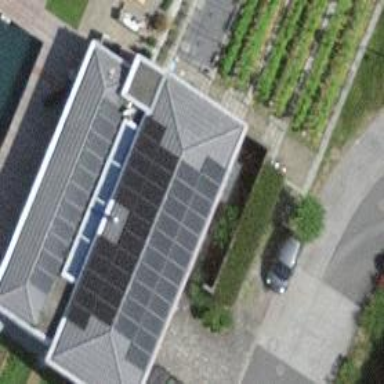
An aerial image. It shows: Solar power generator.